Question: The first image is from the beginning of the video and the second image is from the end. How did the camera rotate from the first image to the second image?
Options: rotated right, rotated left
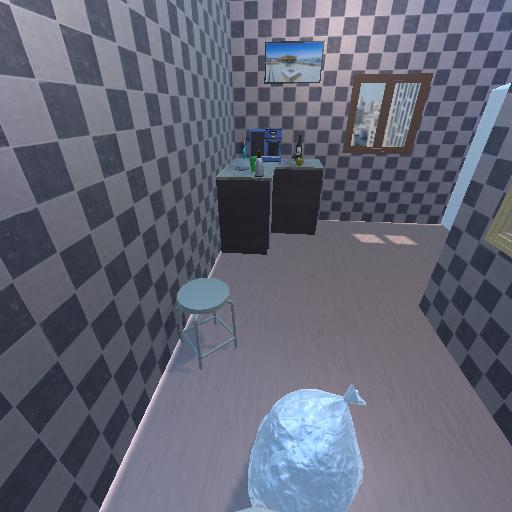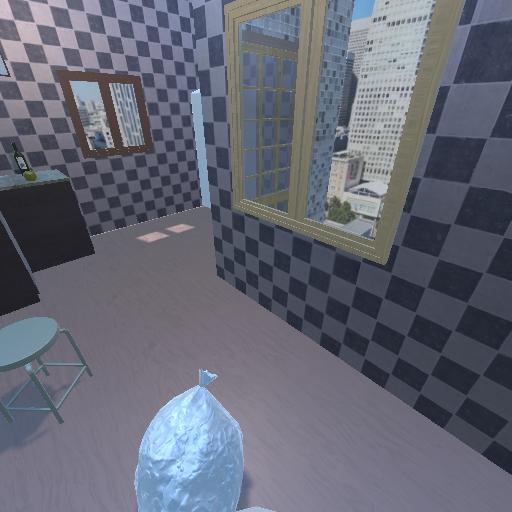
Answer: rotated right